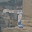
Label: 7